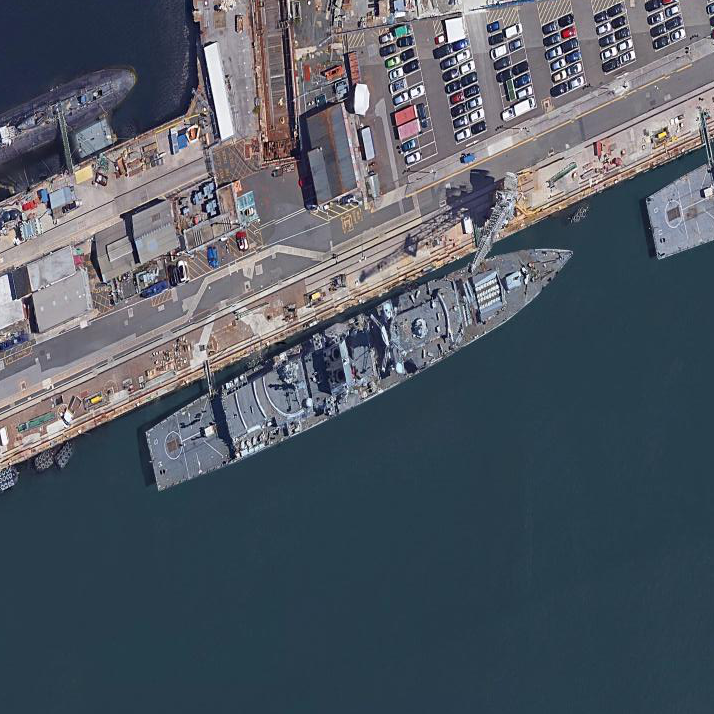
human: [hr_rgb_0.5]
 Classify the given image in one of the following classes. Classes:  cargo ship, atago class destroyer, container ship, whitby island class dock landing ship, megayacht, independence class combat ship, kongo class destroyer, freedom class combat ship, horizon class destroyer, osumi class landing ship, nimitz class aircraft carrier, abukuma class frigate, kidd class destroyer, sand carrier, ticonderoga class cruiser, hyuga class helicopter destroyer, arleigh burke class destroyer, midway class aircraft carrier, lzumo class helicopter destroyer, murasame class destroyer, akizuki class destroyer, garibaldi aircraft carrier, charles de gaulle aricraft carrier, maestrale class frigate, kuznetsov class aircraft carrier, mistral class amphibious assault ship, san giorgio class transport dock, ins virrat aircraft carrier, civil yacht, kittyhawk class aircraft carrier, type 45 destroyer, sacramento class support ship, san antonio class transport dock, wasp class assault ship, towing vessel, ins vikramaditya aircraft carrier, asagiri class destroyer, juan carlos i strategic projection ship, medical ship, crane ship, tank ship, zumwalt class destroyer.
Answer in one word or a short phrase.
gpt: Type 45 destroyer